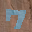
Label: 7